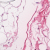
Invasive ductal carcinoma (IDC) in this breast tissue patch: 0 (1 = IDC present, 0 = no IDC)